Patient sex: M
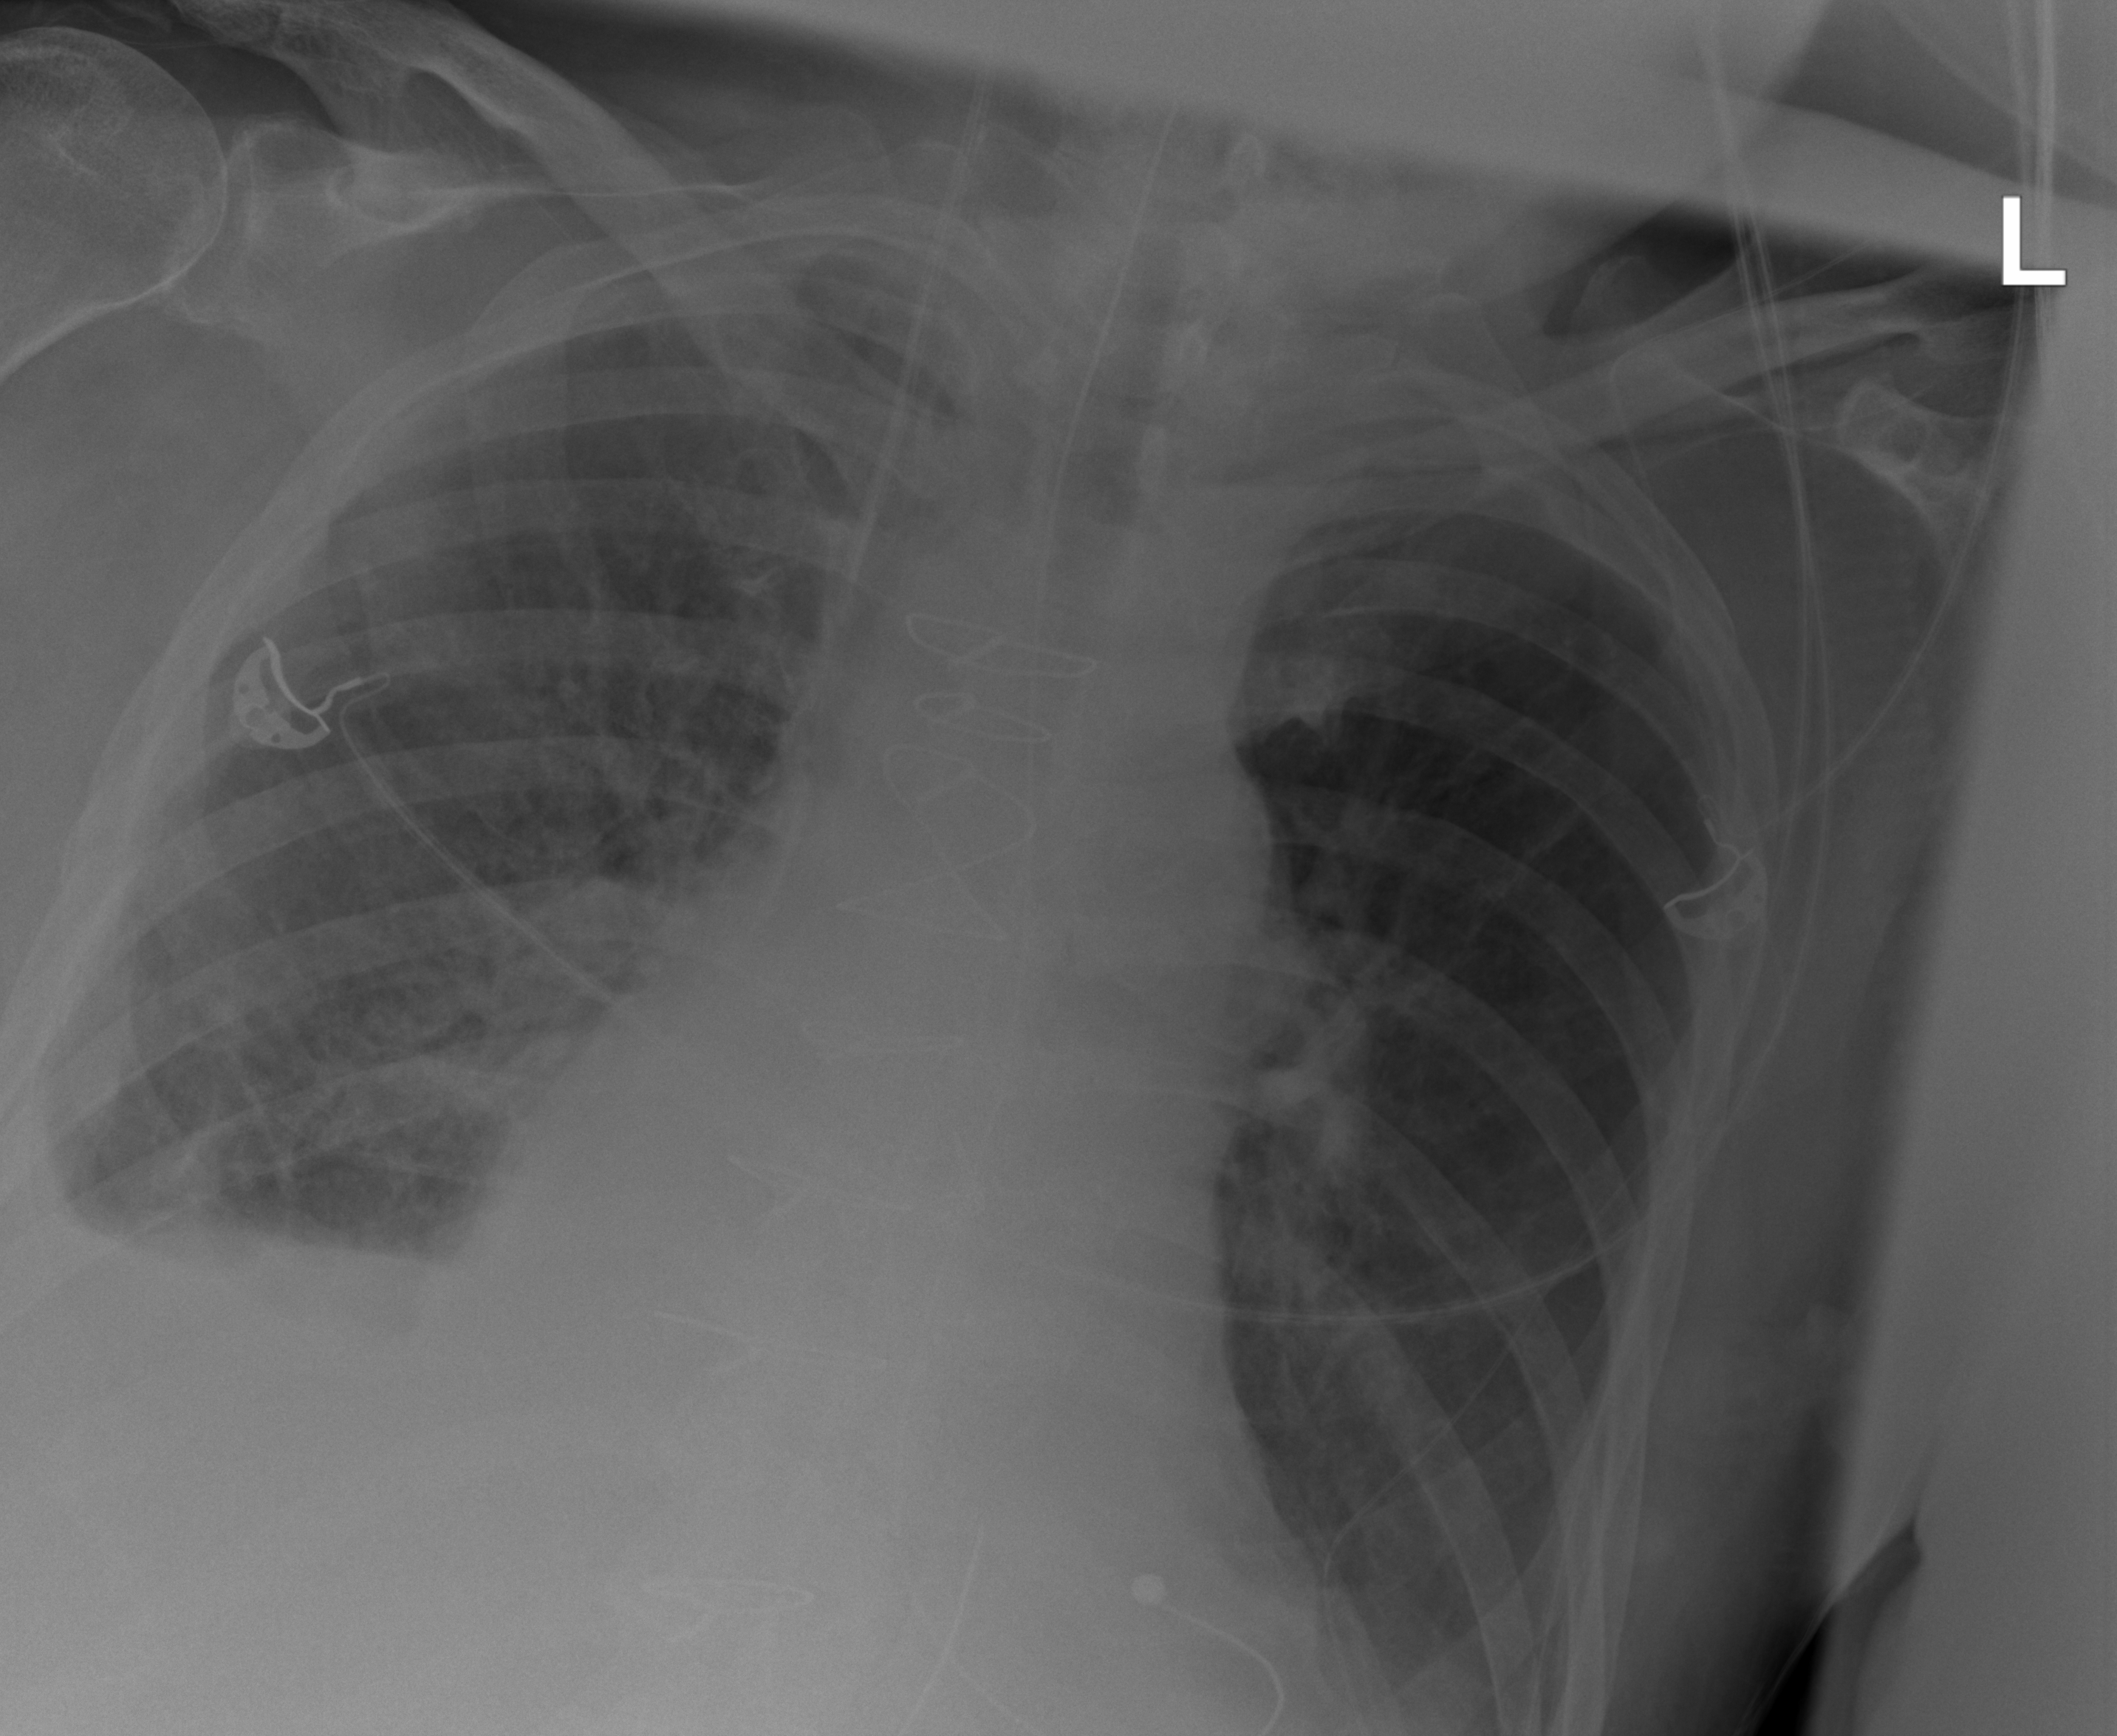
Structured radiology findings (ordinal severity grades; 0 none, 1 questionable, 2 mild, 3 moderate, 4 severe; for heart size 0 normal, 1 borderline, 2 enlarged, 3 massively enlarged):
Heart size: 2
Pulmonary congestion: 0
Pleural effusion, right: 2
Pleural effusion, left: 0
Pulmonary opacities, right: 3
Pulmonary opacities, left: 0
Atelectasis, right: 2
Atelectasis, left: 0